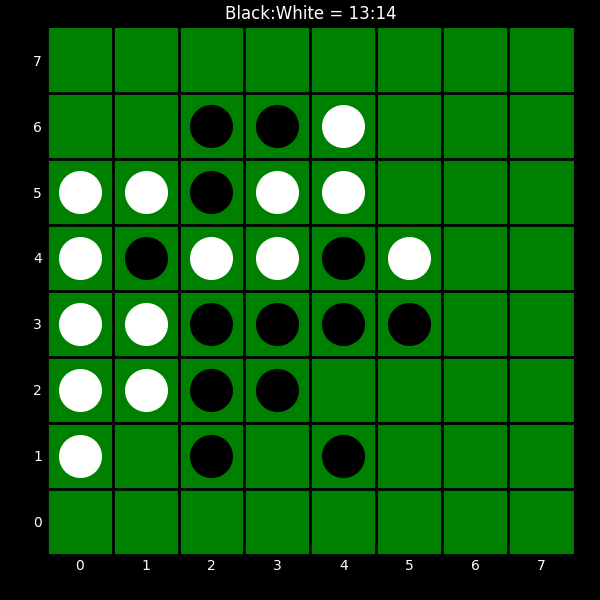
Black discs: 13
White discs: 14